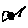
Label: car